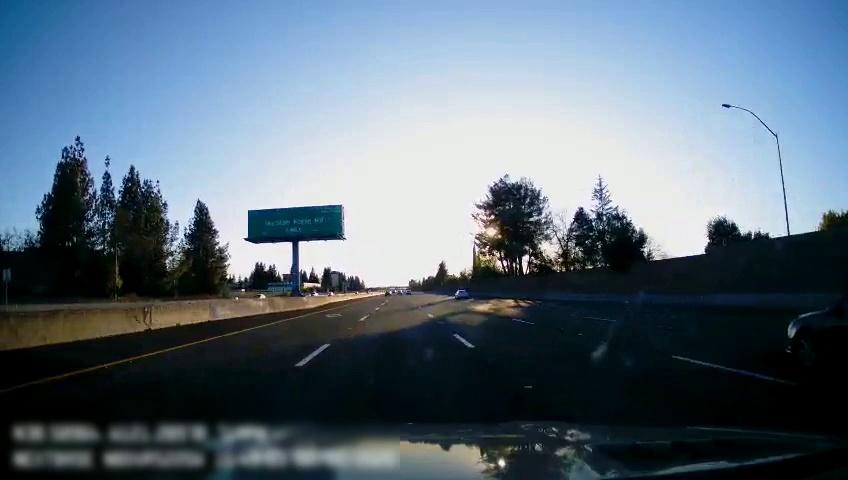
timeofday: Day
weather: Sunny
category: Drivable Space
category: Vehicles | Car
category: Vehicles | Car
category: Vehicles | Car
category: Lanes | Alternate Lane
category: Lanes | Alternate Lane
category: Lanes | Current Lane
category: Lanes | Current Lane
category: Lanes | Alternate Lane
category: Traffic | Signs